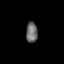
Tissue: skin
Cell type: Epithelial cells
Senescence score: 0.2646
Nuclear area (px): 233
Mean DAPI intensity: 107.768